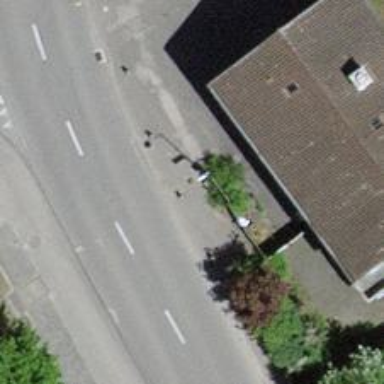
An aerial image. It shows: Bus stop with platform for public transport.